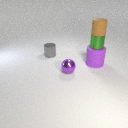
small purple metal sphere to the right of small gray metal cylinder